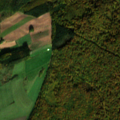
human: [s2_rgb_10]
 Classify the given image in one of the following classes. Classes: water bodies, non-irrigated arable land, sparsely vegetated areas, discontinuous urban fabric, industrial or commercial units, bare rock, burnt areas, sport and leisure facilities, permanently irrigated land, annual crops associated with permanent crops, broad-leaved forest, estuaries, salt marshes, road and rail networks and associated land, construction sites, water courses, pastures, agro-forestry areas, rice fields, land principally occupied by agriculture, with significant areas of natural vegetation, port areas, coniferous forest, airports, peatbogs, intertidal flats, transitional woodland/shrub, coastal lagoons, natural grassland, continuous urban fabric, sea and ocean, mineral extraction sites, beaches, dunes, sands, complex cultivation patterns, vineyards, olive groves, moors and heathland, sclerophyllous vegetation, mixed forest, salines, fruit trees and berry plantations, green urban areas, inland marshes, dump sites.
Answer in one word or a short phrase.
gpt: pastures, land principally occupied by agriculture, with significant areas of natural vegetation, broad-leaved forest, coniferous forest